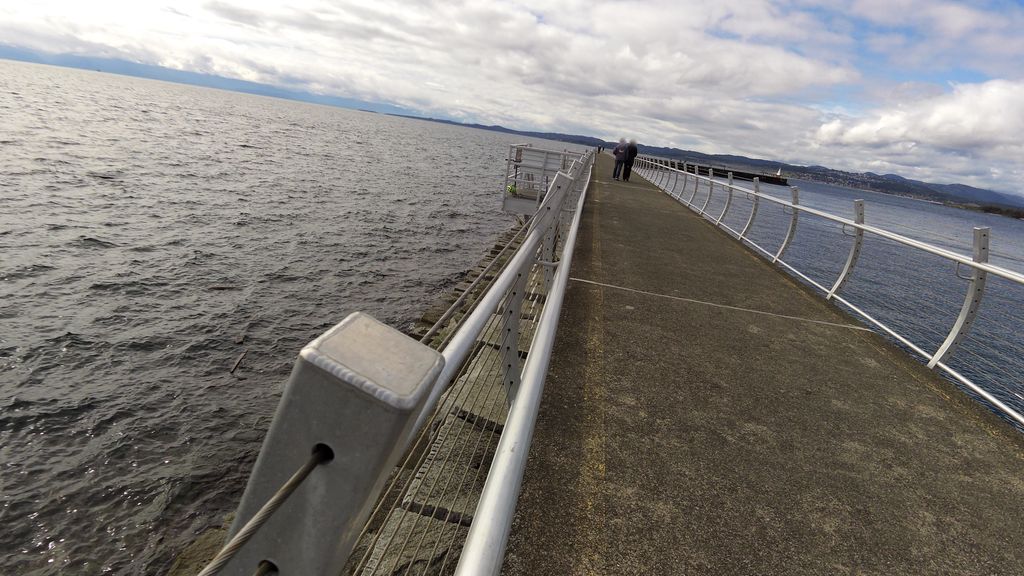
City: victoria